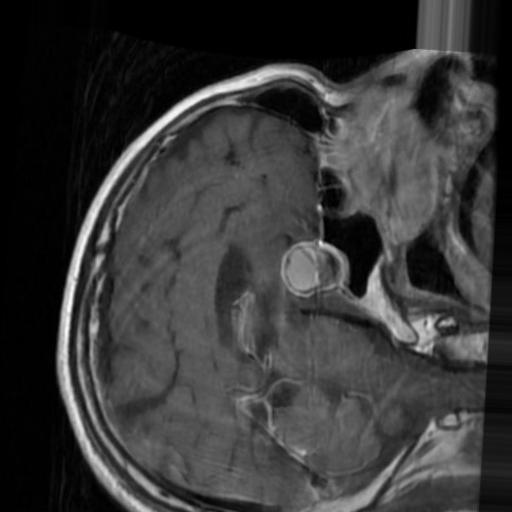
Label: brain_tumor